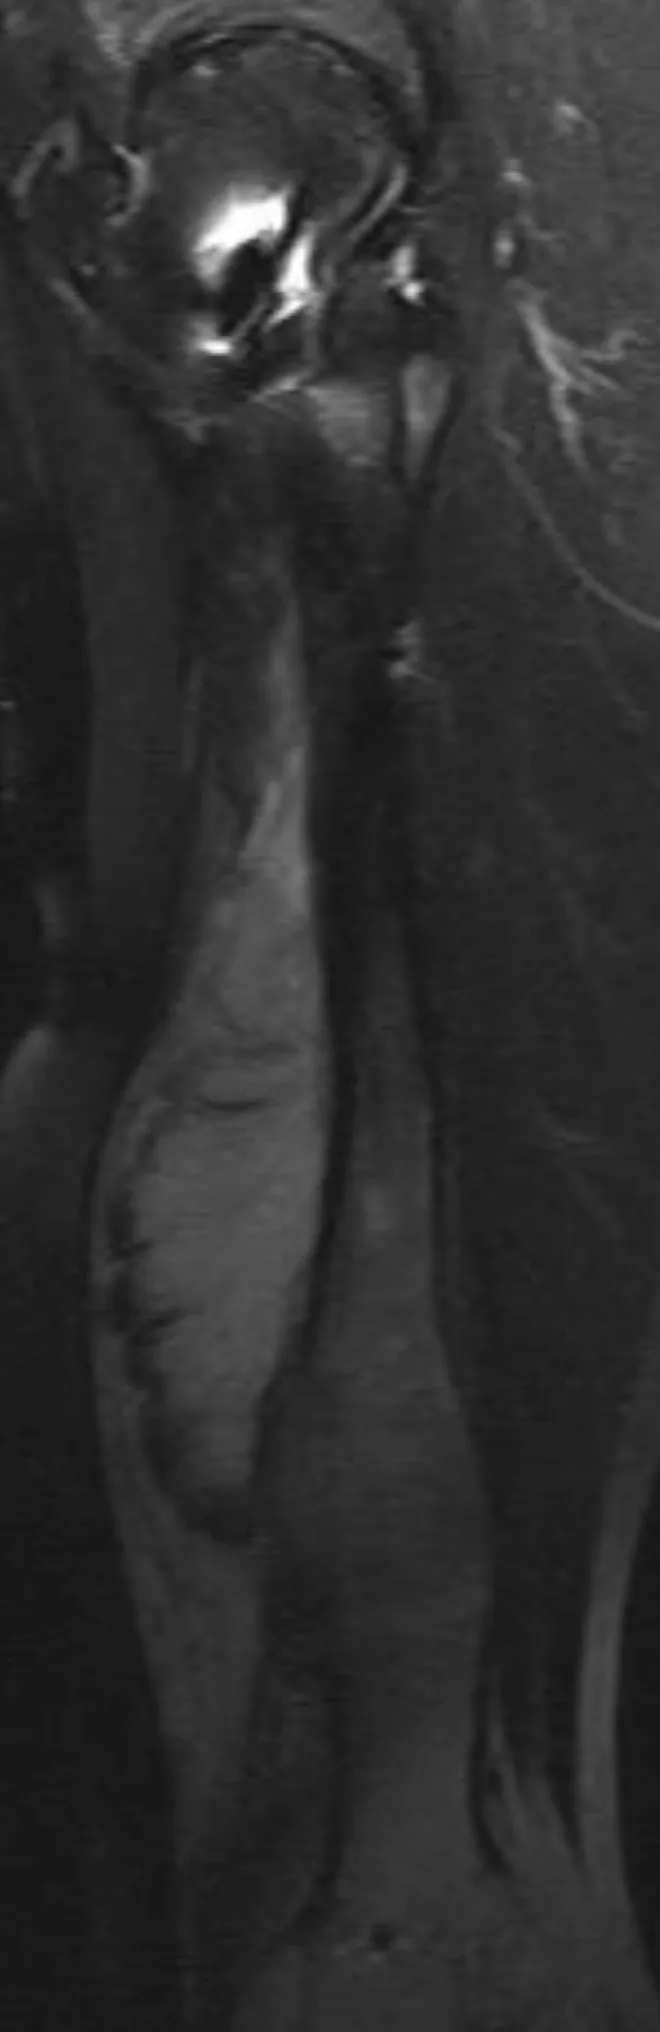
Magnetic resonance Imaging of the right femur in anterior-posterior view showing a massive irregular periosteal hypertrophic lamellar ossification at with an irregular sunray pattern. An additional infiltration of the surrounding musculature and soft tissue cannot be clearly ruled out.
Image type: radiology (mri)